Question: I'm looking for a way to make a layout similar to the Bing Travel app that comes standard with Windows 8. I'm developing the app using Javscript/CSS in Visual Studio 2012.
Here is a simple mock up:

The part that puzzles me is the first item that's being showed. Somehow, the first item is shown using the maximum vertical space, while all the next items are aligned in a gridlayout ListView..
I already have the gridlayout with the groupheader shown on the right. Is there a best practice for adding the first item? Should I add another parent css-grid with 2 columns (the 1stt with fixed and 2nd auto width) or can I somehow manipulate the listview to keep the layout simple?
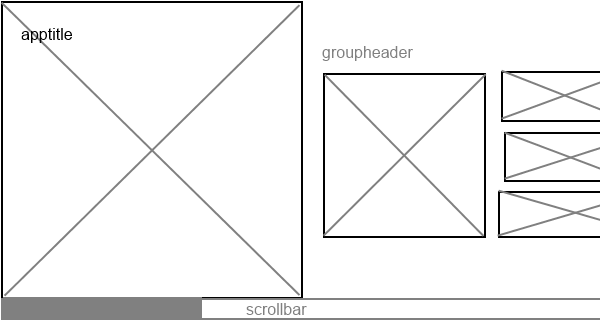
Answer: Ok I solved it, this is based on the VS 2012 GridLayout template. I did two things.
1) Created a (parent) grid layout with 2 columns with the correct
overflow properties.
2) Disabled the overflow properties generated by the WinJS.UI.ListView control.
'''
<!DOCTYPE html>
<html>
<head>
<meta charset="utf-8" />
<title>groupedItemsPage</title>
<!-- WinJS references -->
<script src="//Microsoft.WinJS.1.0/js/base.js"></script>
<script src="//Microsoft.WinJS.1.0/js/ui.js"></script>
<link href="/css/default.css" rel="stylesheet" />
<link href="/pages/groupedItems/groupedItems.css" rel="stylesheet" />
<script src="/js/data.js"></script>
<script src="/pages/groupedItems/groupedItems.js"></script>
<style type="text/css">
#scrollContainer
{
height:100%;
display:-ms-grid;
-ms-grid-columns: 480px max-content;
-ms-grid-rows: 1fr;
overflow-x:scroll;
overflow-y:hidden;
-ms-overflow-style:scrollbar;
}
#col1
{
-ms-grid-column:1;
}
#col2
{
-ms-grid-column:2;
-ms-overflow-style:none;
}
</style>
</head>
<body>
<!-- templates -->
<!-- The content that will be loaded and displayed. -->
<div id="scrollContainer">
<div id="col1">
col1
</div>
<div id="col2" class="fragment groupeditemspage ">
<!-- the code from the GridLayout example goes here -->
</div>
</div>
</body>
</html>
'''